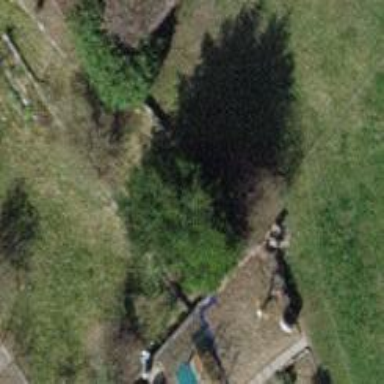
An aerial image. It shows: Single tag "natural: tree."